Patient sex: F
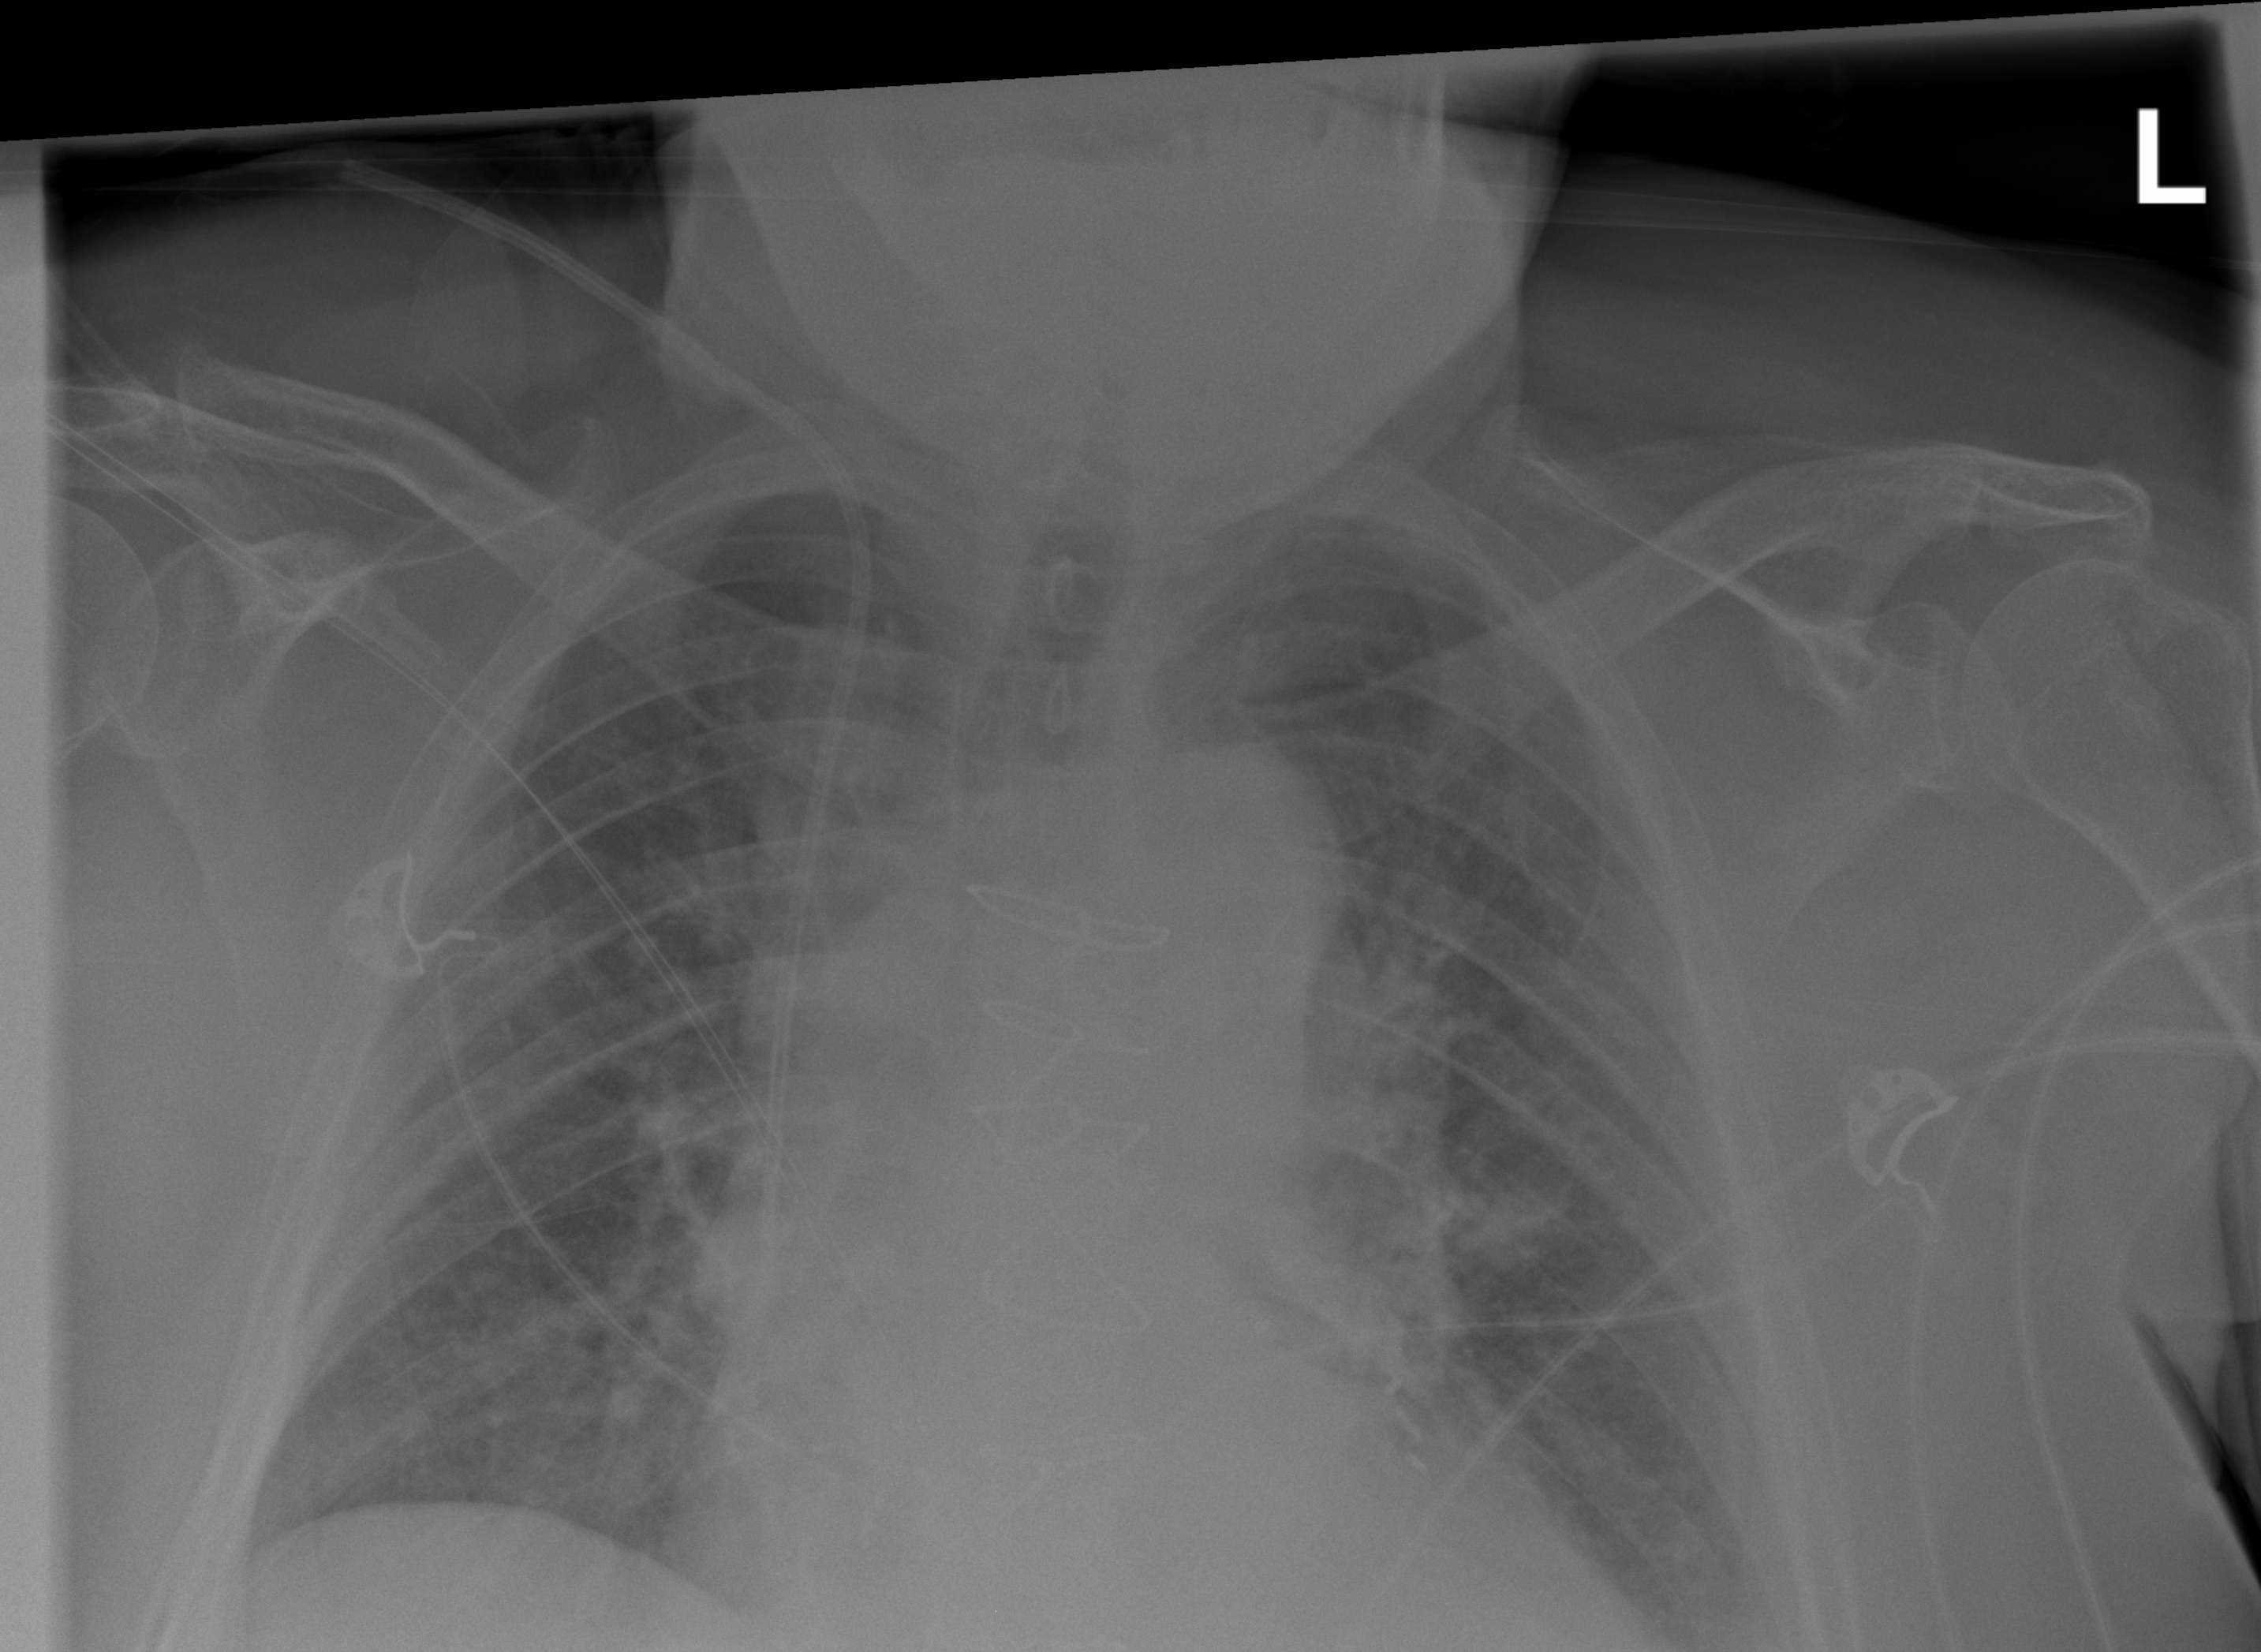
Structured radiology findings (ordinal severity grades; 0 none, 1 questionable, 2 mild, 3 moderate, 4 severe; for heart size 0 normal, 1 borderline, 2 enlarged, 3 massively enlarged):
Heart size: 2
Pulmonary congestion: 0
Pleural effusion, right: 0
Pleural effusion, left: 0
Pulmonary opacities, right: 0
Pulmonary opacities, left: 0
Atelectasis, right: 2
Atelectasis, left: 2